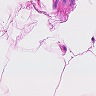
Metastatic tissue present: no